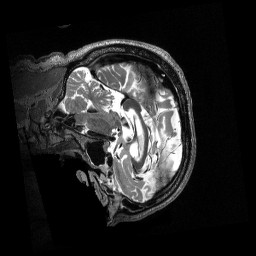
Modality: T2w
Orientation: sagittal
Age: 77
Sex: male
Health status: healthy
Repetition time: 3.2 s
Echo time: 0.563 s